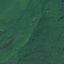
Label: Forest